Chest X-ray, PA view. Patient: 47 years old, sex F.
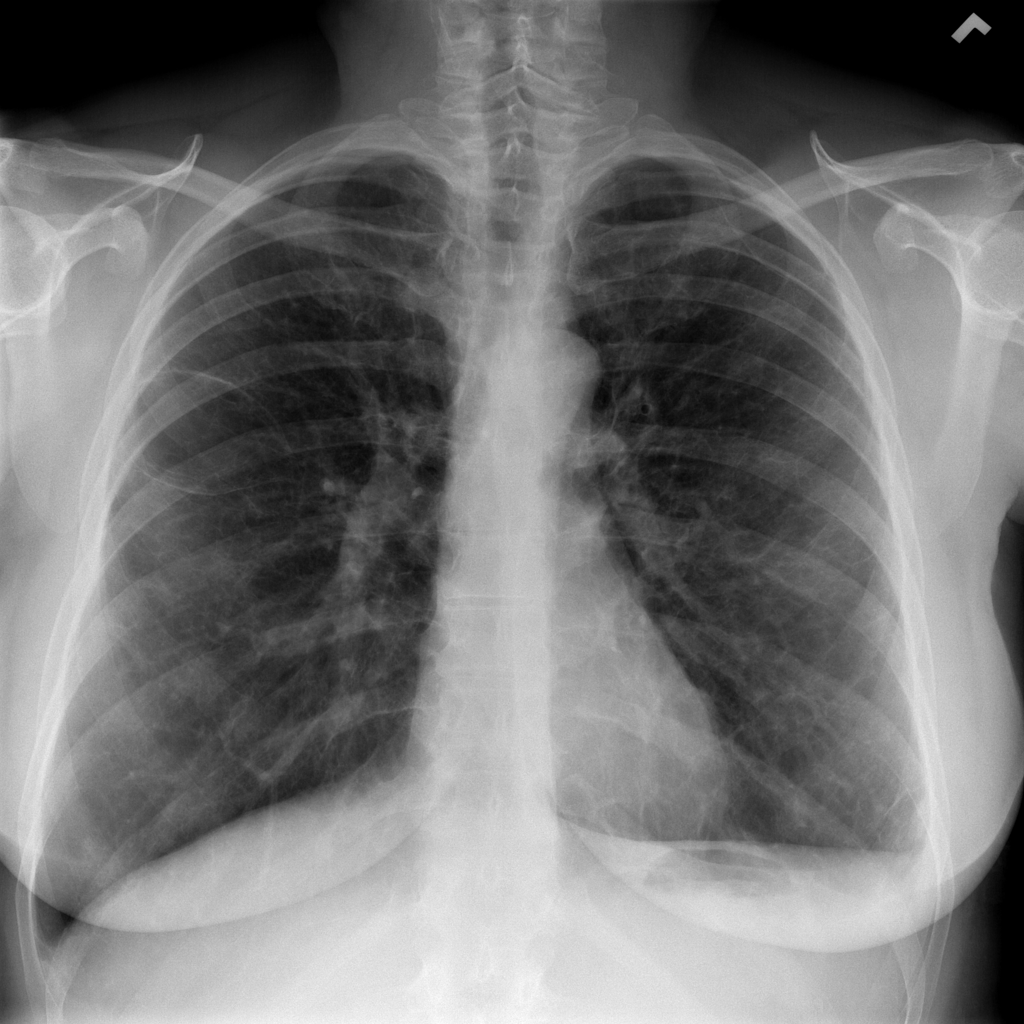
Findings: Effusion, Pneumothorax